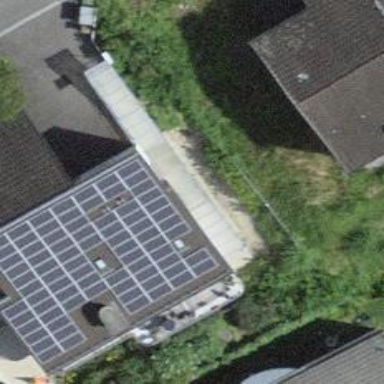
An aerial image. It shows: Solar power generator.